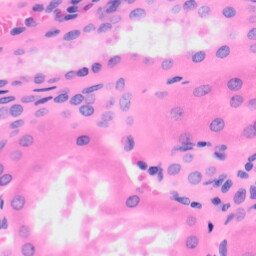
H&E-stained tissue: Kidney